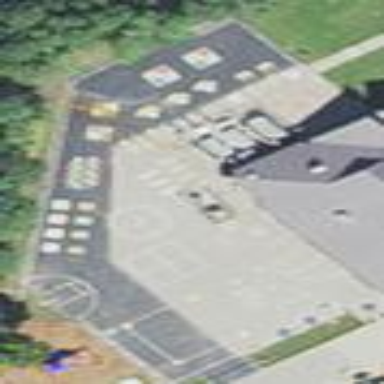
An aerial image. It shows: Schoolyard with asphalt surface.